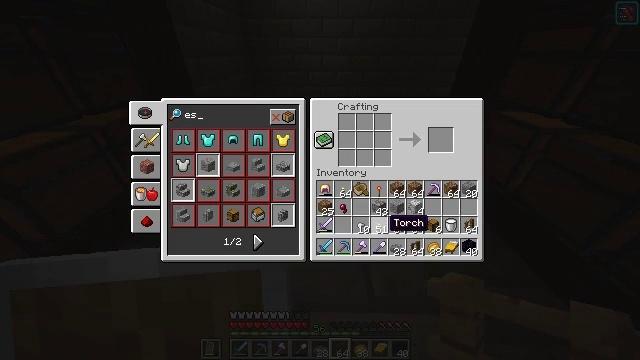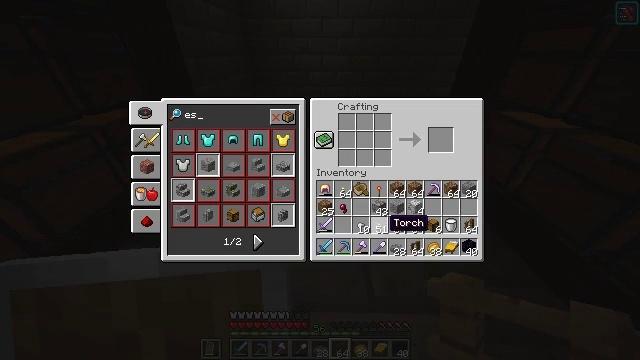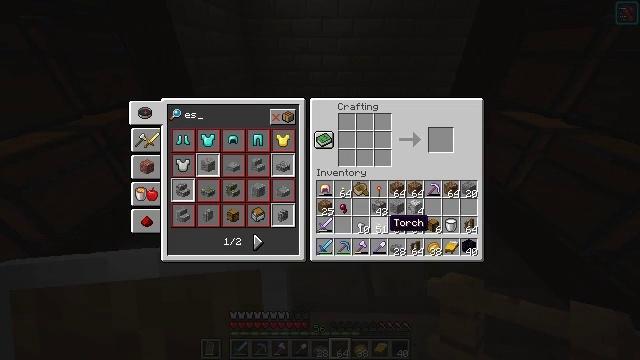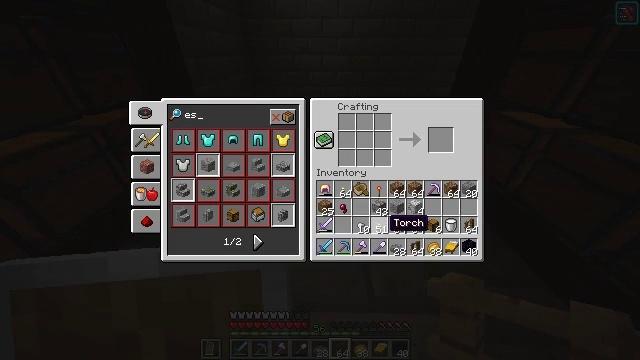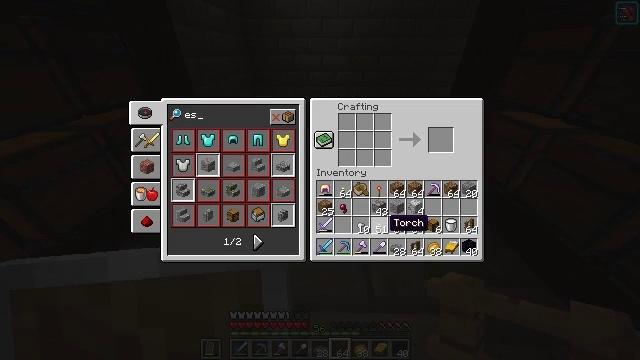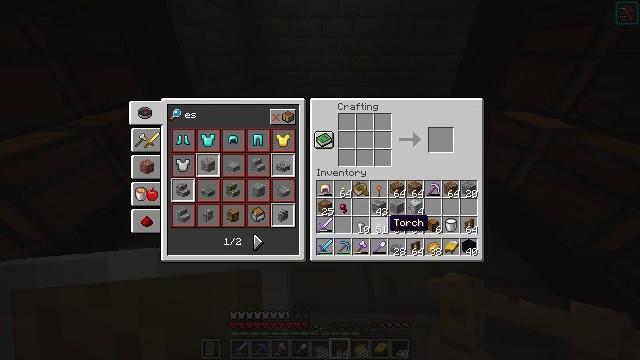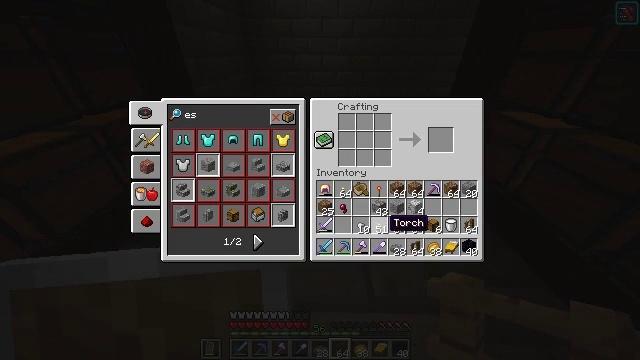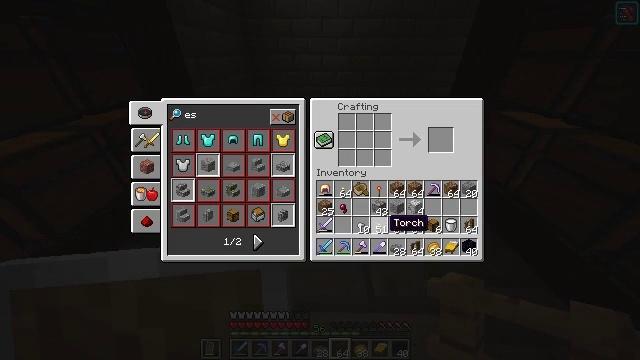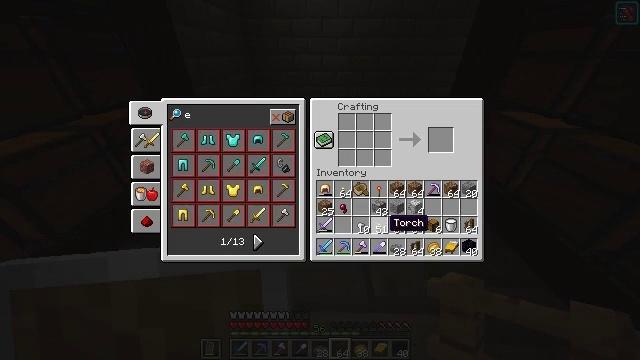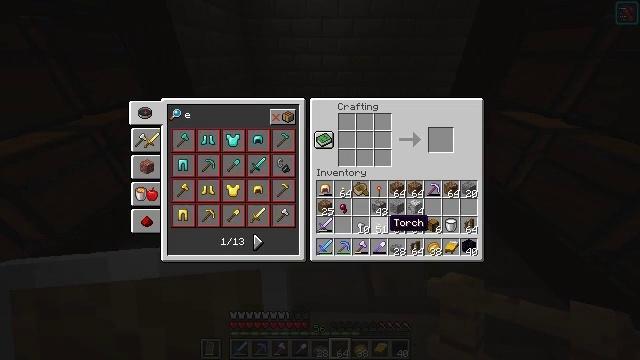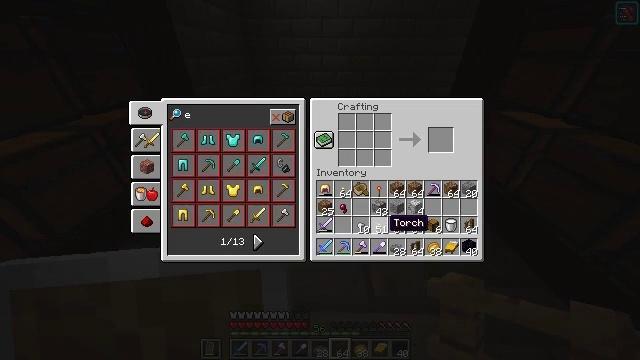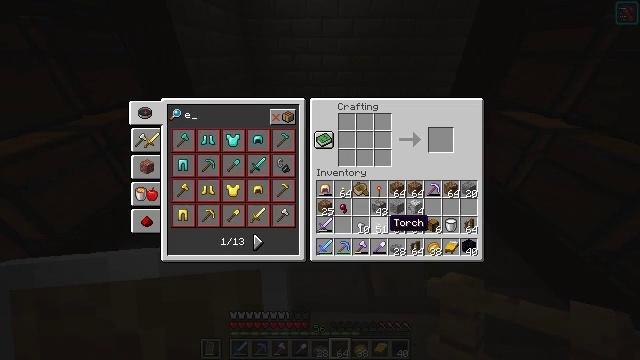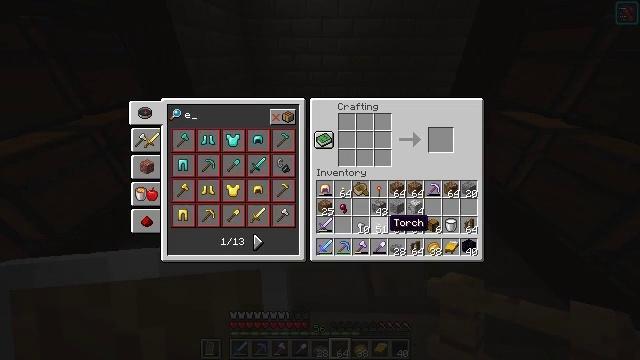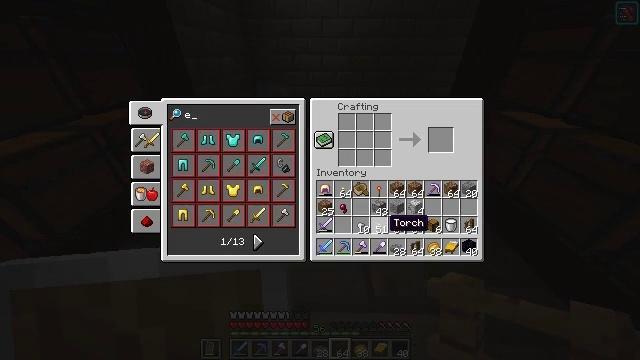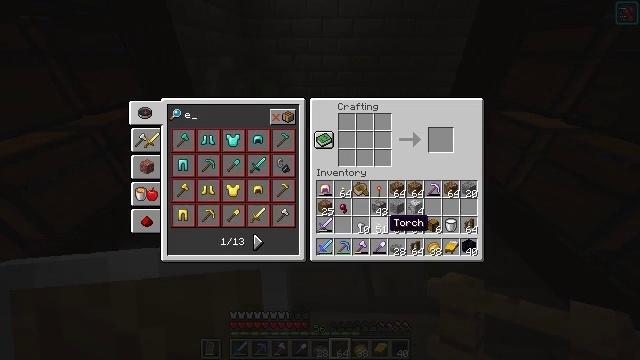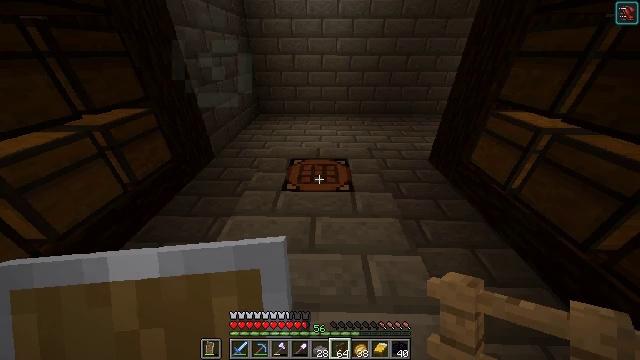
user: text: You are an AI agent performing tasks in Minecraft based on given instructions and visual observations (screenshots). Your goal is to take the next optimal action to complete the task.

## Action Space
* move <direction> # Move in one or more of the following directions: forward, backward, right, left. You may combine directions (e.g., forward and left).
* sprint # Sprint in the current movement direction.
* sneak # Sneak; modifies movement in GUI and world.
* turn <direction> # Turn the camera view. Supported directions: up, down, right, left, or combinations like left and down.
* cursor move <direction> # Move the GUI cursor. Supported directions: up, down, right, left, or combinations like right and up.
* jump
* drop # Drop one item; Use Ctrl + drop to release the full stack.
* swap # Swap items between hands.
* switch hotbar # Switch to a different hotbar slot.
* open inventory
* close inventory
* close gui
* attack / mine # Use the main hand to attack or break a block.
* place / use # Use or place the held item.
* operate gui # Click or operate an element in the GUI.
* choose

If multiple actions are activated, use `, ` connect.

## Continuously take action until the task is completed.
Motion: motion action
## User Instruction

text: Break the lantern to collect it.
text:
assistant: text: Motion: no_op
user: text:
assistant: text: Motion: no_op
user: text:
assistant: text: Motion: no_op
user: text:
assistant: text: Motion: no_op
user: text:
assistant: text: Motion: no_op
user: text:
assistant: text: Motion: no_op
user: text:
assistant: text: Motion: no_op
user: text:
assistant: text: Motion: no_op
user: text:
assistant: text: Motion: no_op
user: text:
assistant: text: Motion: no_op
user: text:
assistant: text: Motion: no_op
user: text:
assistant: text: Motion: no_op
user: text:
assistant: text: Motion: no_op
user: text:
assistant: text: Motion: no_op
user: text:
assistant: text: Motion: no_op
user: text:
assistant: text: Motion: close gui
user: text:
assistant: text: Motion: no_op
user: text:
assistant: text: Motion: no_op
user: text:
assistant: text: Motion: no_op
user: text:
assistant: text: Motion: no_op
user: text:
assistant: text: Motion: no_op
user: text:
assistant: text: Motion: no_op
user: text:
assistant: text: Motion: no_op
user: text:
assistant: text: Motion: move back
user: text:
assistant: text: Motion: move back
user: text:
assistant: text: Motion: move back, turn up
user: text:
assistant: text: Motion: move back, turn up
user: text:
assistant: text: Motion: move back, turn up
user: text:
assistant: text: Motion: move back, turn up
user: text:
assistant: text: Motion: move back